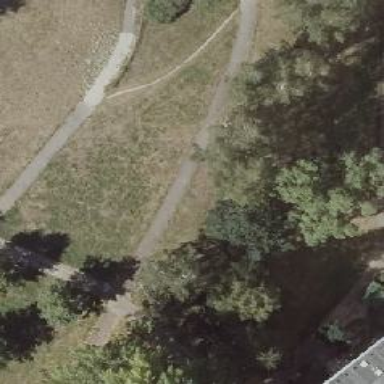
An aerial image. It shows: Compacted footway.